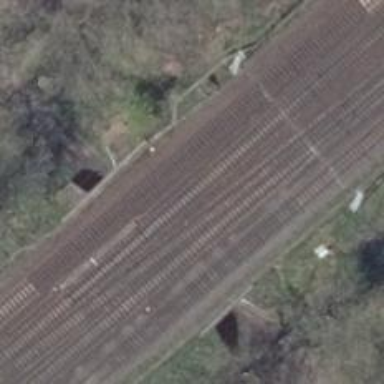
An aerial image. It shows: Bridge over electrified railway with contact line.